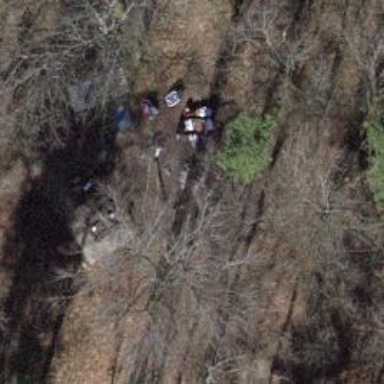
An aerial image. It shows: Picnic site for tourists.